【题型】解答题　【知识点】平面几何　【难度】easy
如图是两个相似的平行四边形, 根据给出的条件, 求 $\angle \alpha$, 及边长 $m$。

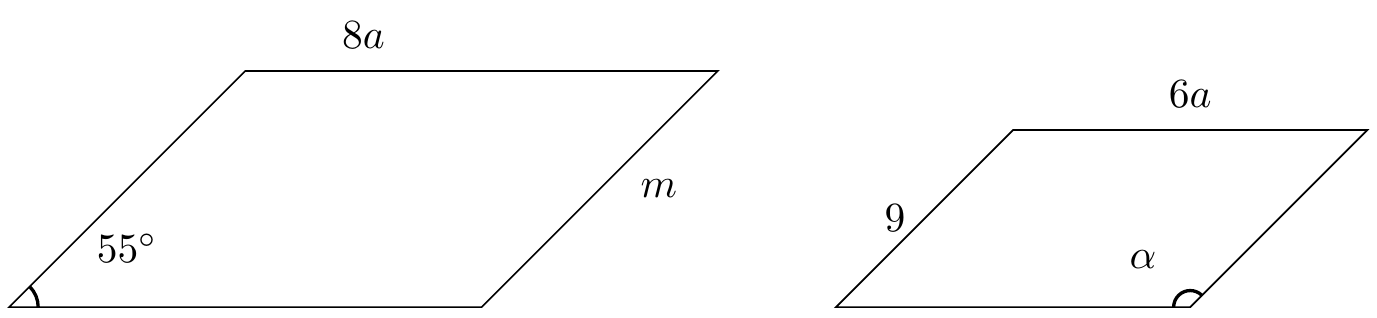
【解答】
解：$\because$ 两个平行四边形相似,

$\frac{8a}{6a} = \frac{m}{9}$, $\angle \alpha = 180^\circ - 55^\circ = 125^\circ$,

解得 $m = 12$。

故答案为：$\angle \alpha = 125^\circ$, $m = 12$。